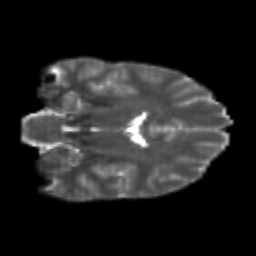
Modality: T2w
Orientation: coronal
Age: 23
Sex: male
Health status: healthy
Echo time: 0.074 s